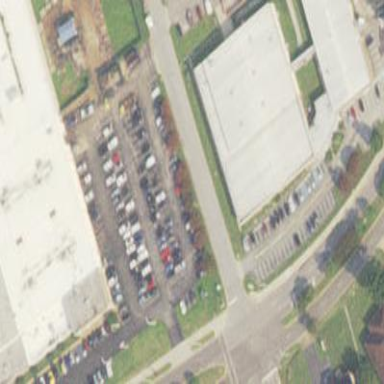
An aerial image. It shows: Parking area with surface.